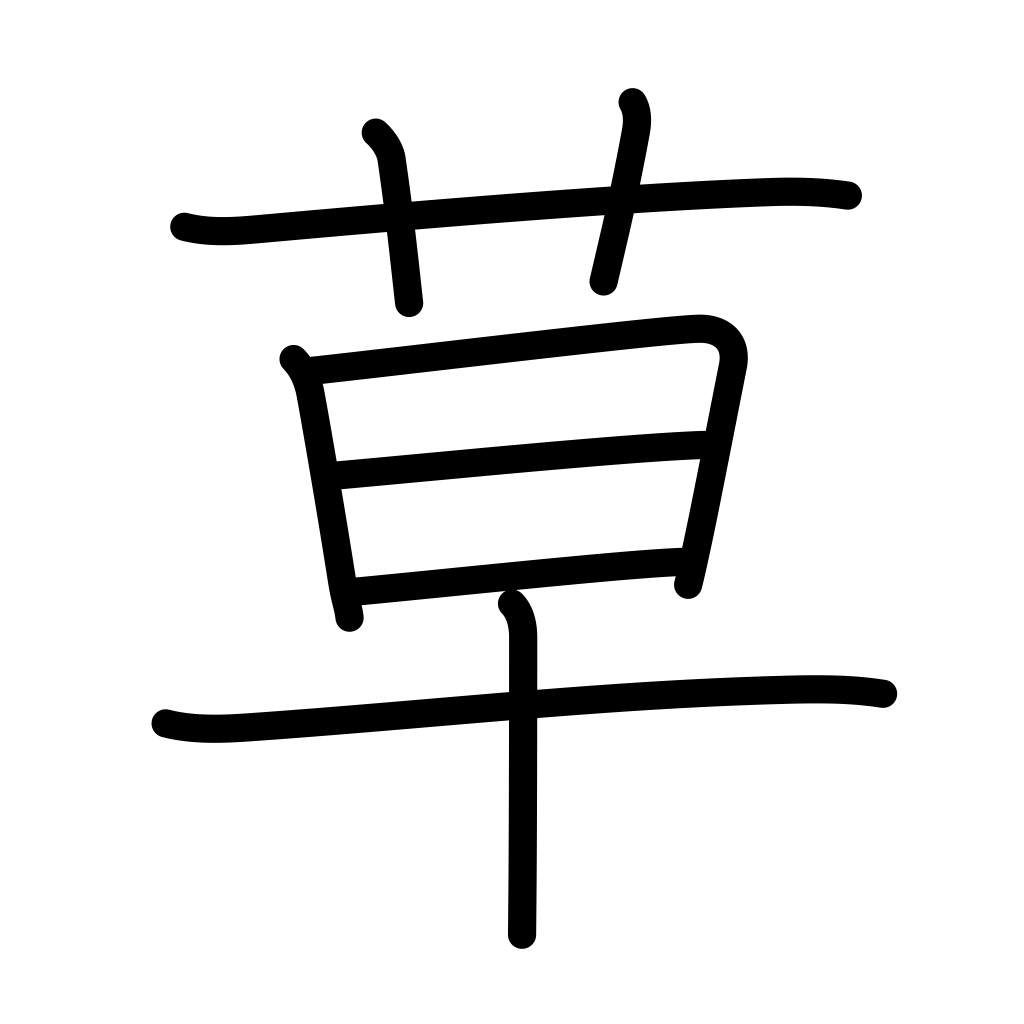
Meaning: grass, weeds, herbs, pasture, write, draft